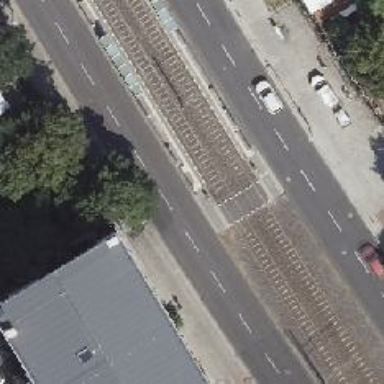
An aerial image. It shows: Uncontrolled tram crossing.